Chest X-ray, PA view. Patient: 47 years old, sex F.
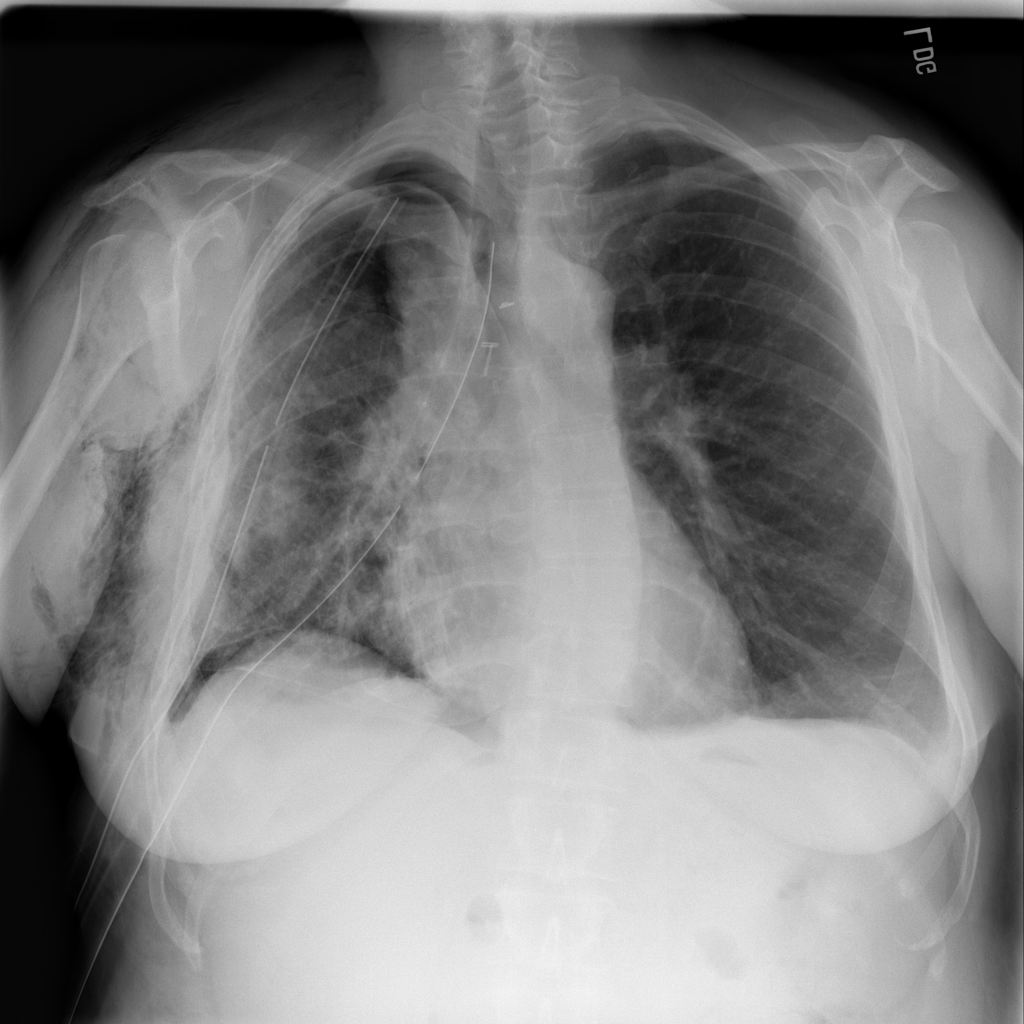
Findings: Emphysema, Infiltration, Mass, Pneumothorax